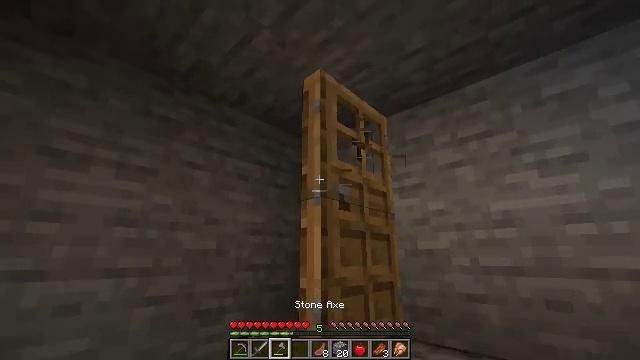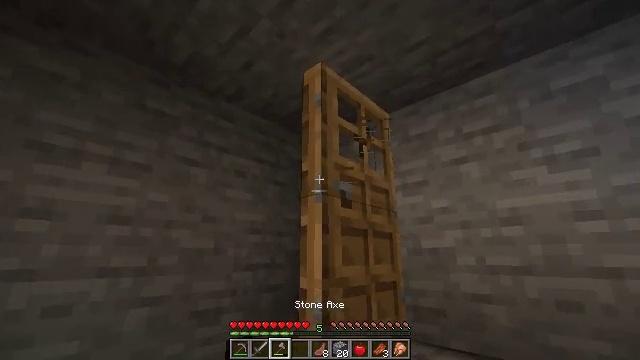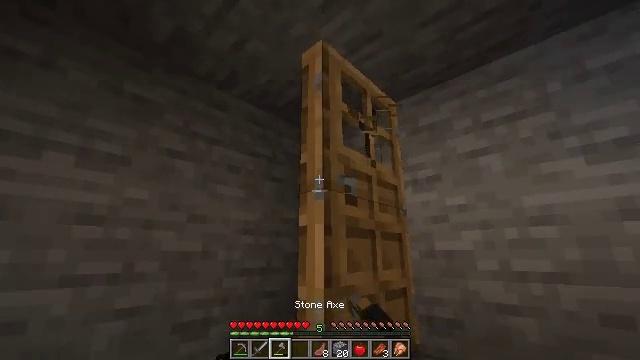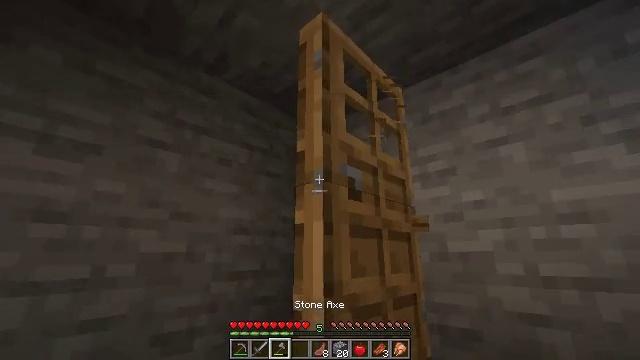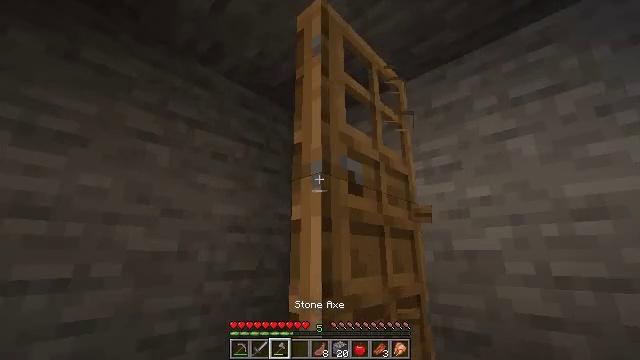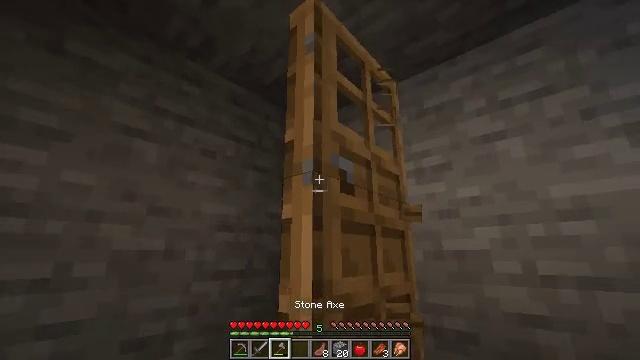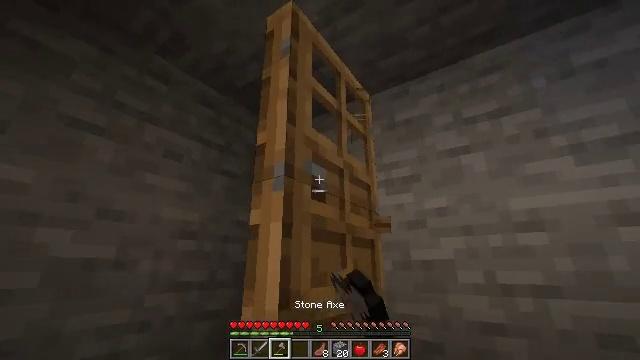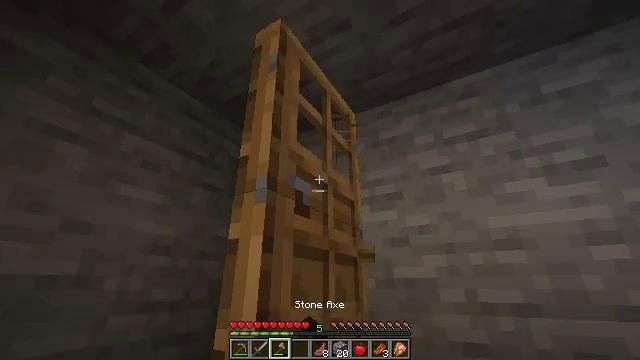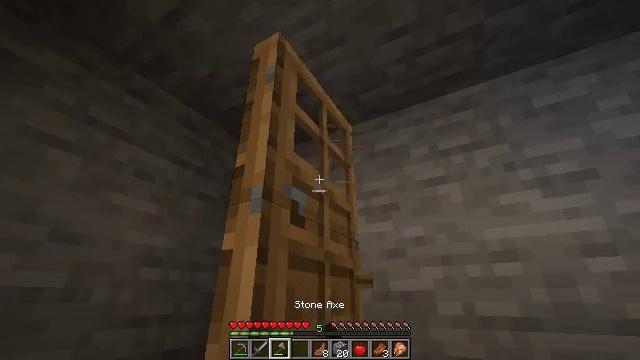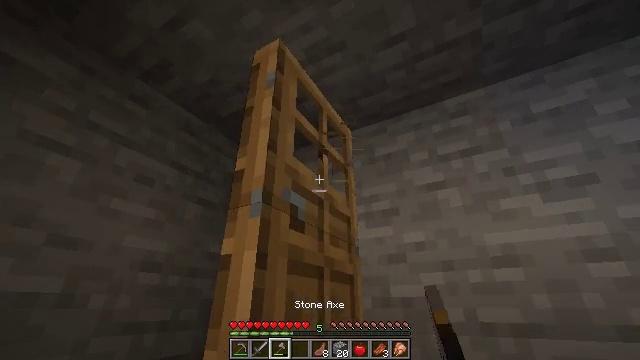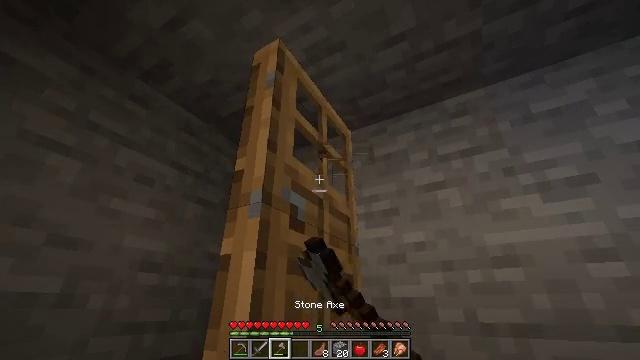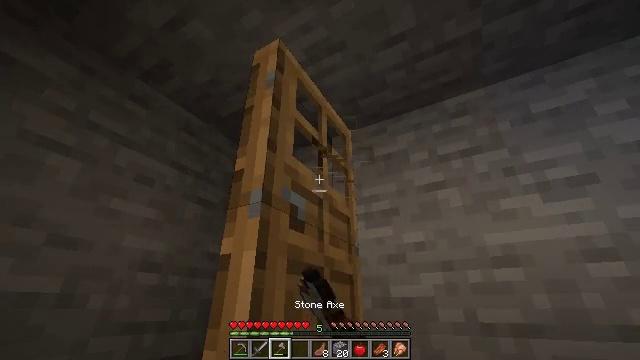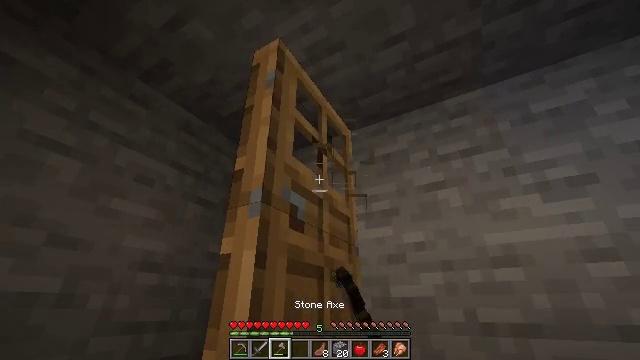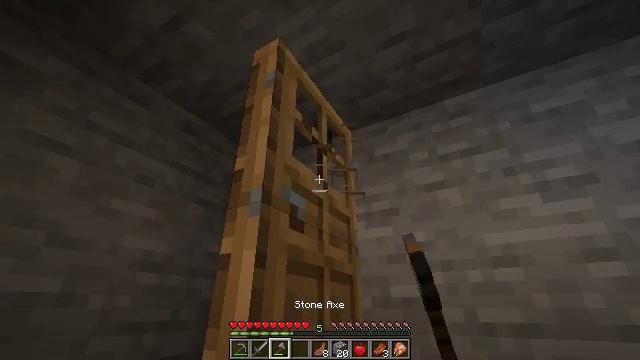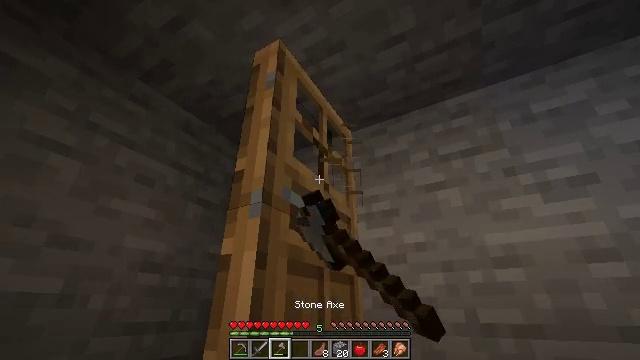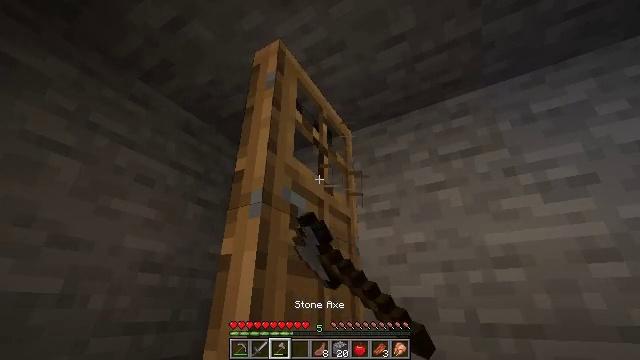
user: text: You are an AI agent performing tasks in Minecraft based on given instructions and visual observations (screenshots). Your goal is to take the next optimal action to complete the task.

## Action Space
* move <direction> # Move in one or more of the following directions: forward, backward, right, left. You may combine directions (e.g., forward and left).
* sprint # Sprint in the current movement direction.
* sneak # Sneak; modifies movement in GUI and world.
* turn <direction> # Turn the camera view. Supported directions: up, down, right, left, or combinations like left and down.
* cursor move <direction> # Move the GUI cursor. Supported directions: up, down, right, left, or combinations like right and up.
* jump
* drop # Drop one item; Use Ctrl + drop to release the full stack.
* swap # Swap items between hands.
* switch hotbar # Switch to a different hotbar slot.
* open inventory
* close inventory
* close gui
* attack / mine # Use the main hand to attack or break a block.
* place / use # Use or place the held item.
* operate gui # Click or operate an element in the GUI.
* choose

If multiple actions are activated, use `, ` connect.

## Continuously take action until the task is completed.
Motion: motion action
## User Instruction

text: Mine the oak door to pick it up.
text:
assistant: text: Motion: move forward, attack / mine
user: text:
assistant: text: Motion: move forward, attack / mine
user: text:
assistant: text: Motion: attack / mine
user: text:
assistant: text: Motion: attack / mine
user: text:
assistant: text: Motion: turn right, attack / mine
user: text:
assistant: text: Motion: turn right and up, attack / mine
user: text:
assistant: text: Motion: turn right and up, attack / mine
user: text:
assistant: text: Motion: turn up, attack / mine
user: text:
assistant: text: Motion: turn up, attack / mine
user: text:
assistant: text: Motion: attack / mine
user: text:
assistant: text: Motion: attack / mine
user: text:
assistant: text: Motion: attack / mine
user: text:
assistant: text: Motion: attack / mine
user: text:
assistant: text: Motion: attack / mine
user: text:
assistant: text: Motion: attack / mine
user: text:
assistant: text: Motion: attack / mine
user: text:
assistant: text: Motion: attack / mine
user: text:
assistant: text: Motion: attack / mine
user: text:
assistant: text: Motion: attack / mine
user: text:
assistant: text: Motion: attack / mine
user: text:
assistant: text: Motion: attack / mine
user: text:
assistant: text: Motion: attack / mine
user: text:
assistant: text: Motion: attack / mine
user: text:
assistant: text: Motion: attack / mine
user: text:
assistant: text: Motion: attack / mine
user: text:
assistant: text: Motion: attack / mine
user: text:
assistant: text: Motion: attack / mine
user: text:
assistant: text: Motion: attack / mine
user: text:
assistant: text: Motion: attack / mine
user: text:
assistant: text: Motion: attack / mine